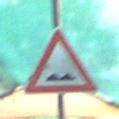
Verkehrszeichen: UnebeneFahrbahn
Umgebung: Roofed, Special
Tageszeit: MorningAfternoon
Wetter: PartlyCloudy
Licht: Natural
Jahreszeit: NotSpecified
Kontrast: MediumContrast